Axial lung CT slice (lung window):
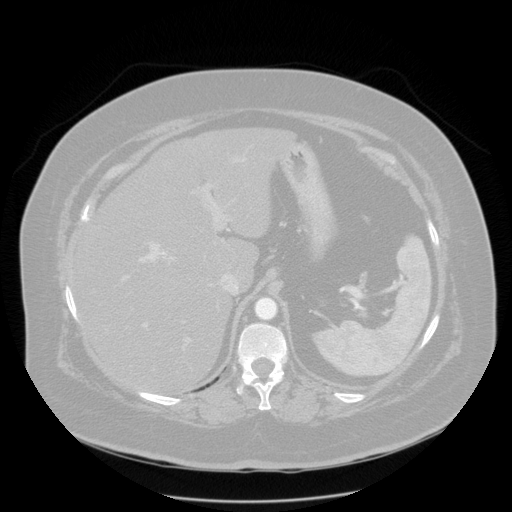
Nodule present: no